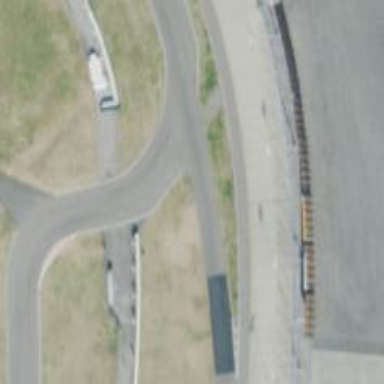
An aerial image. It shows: Motor sport raceway.